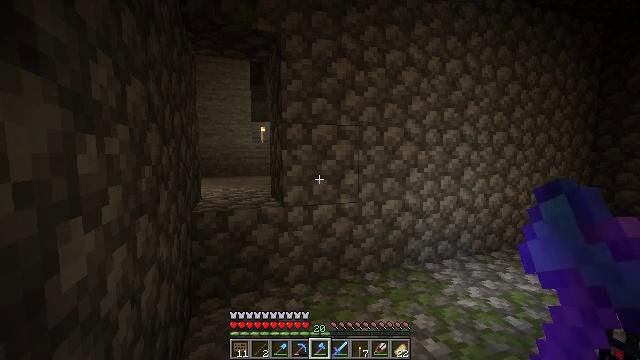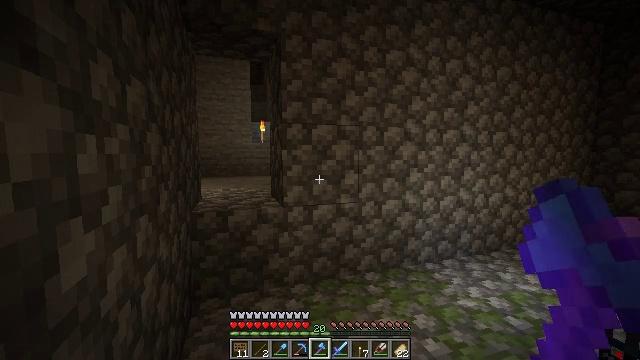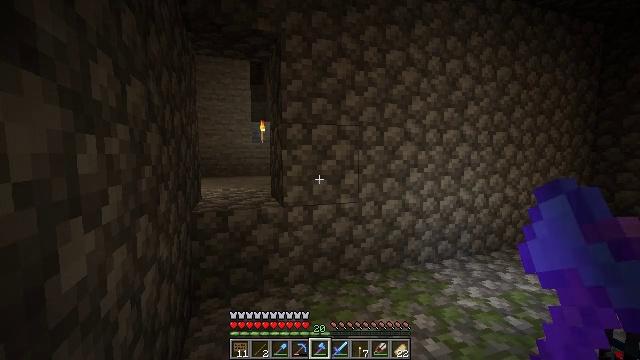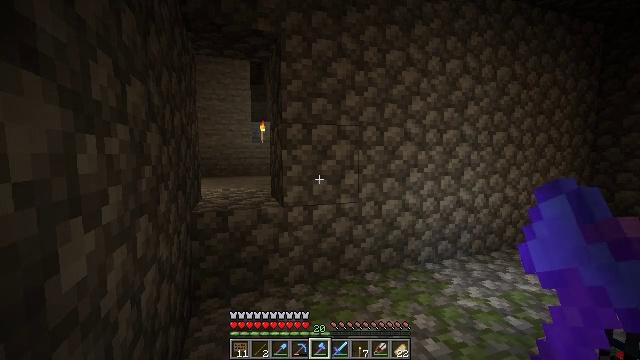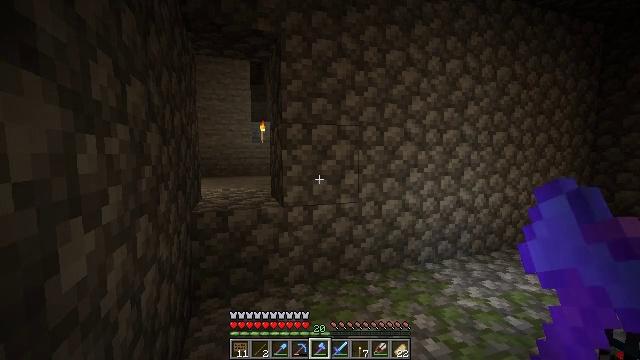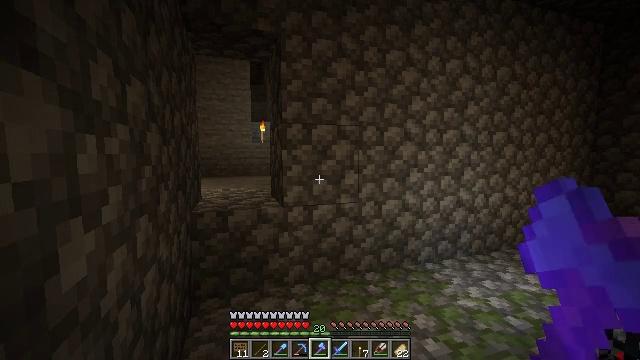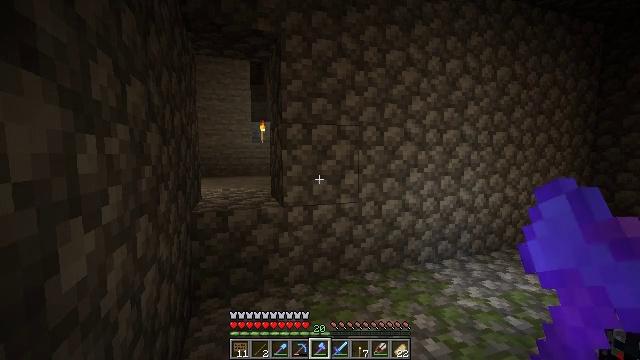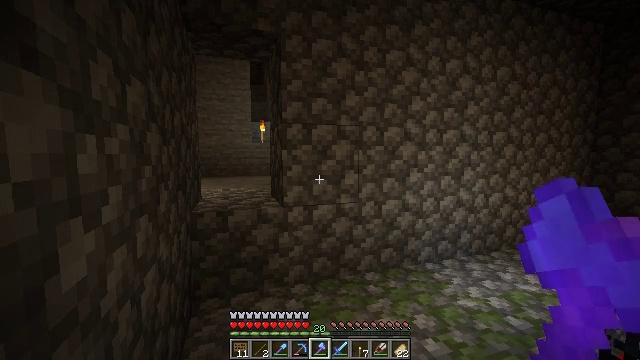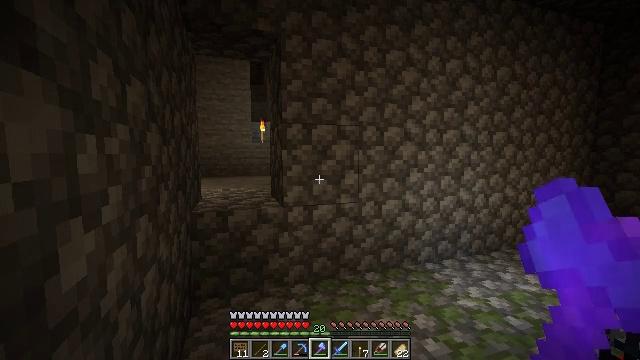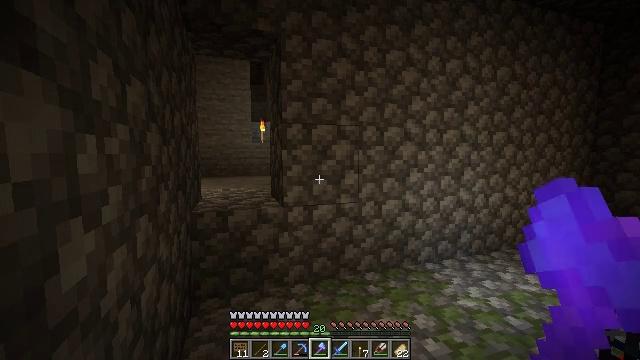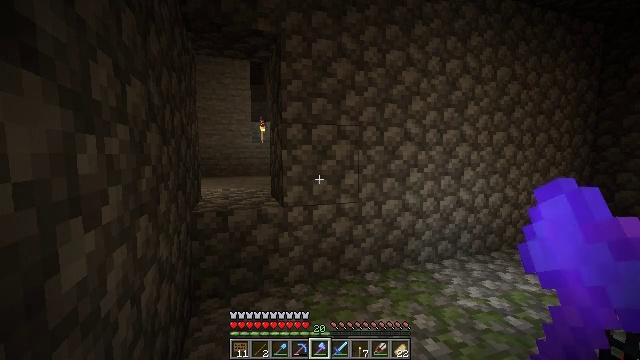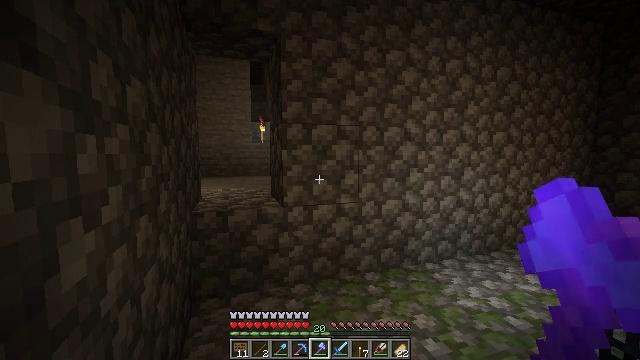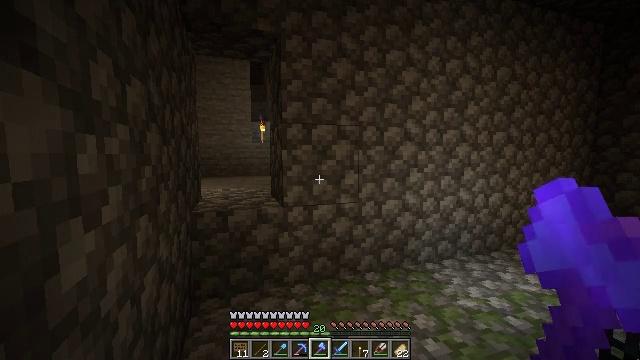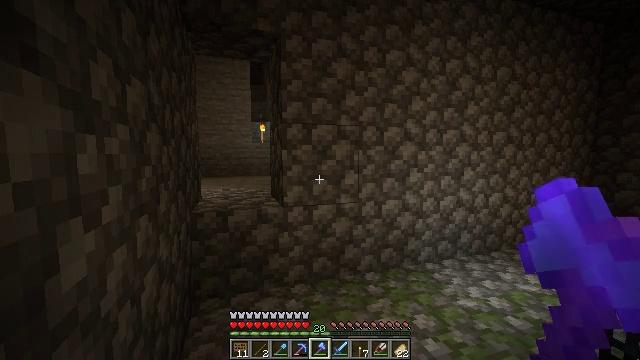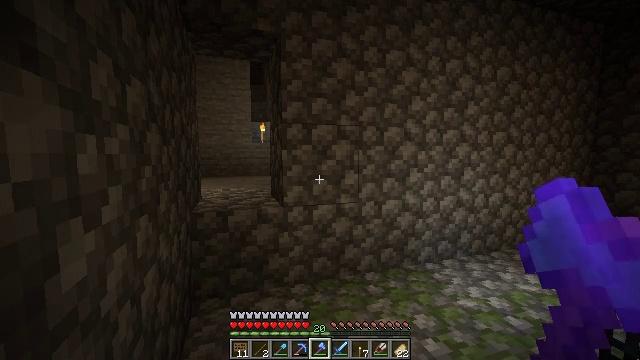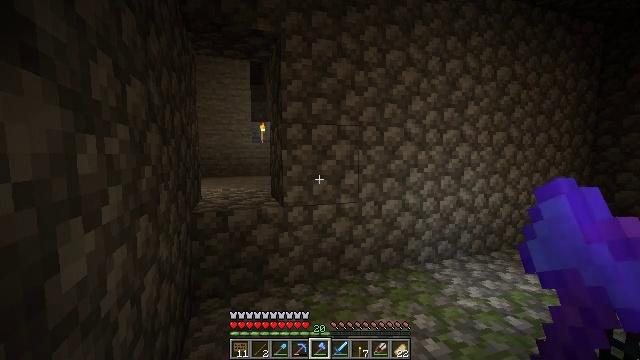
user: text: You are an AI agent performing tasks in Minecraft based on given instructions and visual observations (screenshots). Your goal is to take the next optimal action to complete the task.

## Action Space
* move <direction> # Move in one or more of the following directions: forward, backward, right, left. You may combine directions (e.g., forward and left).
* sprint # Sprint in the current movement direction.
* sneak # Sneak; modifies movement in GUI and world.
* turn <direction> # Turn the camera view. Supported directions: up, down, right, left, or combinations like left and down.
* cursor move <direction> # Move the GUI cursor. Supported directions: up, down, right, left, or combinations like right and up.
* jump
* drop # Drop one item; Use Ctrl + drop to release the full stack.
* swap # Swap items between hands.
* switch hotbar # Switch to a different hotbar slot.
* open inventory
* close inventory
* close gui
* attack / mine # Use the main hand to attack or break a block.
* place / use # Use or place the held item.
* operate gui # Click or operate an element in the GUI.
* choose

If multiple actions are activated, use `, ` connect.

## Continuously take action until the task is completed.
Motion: motion action
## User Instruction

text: Gather the torch from its position.
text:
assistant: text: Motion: no_op
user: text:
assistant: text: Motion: no_op
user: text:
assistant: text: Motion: no_op
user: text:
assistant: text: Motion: no_op
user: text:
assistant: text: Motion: no_op
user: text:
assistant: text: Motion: no_op
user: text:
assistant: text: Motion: no_op
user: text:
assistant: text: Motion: no_op
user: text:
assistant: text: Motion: no_op
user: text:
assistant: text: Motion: no_op
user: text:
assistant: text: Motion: no_op
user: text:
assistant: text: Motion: no_op
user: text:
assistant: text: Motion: no_op
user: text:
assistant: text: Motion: no_op
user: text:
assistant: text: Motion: no_op
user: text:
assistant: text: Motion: no_op
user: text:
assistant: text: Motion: no_op
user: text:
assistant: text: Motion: no_op
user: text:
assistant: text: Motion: no_op
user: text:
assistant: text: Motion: no_op
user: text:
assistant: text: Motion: no_op
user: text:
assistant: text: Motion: no_op
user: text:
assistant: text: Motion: no_op
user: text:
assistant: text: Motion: no_op
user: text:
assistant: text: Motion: no_op
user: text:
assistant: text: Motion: no_op
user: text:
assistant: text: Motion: no_op
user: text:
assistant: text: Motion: no_op
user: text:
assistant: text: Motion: no_op
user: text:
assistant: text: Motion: no_op